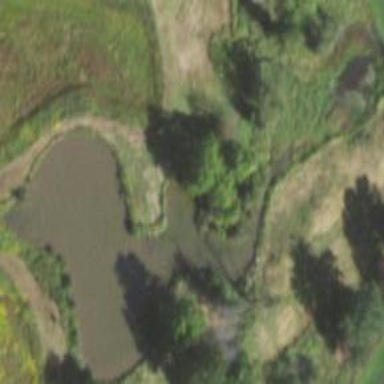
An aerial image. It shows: Pond with natural water.